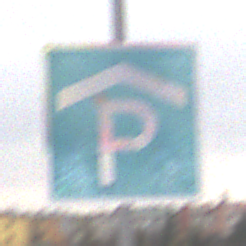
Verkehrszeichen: Parkhaus
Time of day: Midday
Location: Outdoor (RoadRail)
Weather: Overcast
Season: NotSpecified
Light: Natural